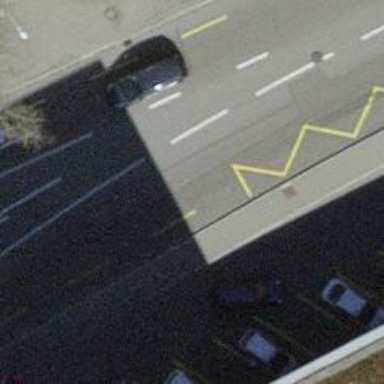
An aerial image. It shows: Secondary road with asphalt surface and trolley wires.